Question: So I've been following this tutorial on <URL>.
'''
$db =& JFactory::getDBO();
$lim = $mainframe->getUserStateFromRequest("$option.limit", 'limit', 14, 'int'); //I guess getUserStateFromRequest is for session or different reasons
$lim0 = JRequest::getVar('limitstart', 0, '', 'int');
$db->setQuery('SELECT SQL_CALC_FOUND_ROWS x, y, z FROM jos_content WHERE x',$lim0, $lim);
$rL=&$db->loadAssocList();
if (empty($rL)) {$jAp->enqueueMessage($db->getErrorMsg(),'error'); return;}
else {
////Here the beauty starts
$db->setQuery('SELECT FOUND_ROWS();'); //no reloading the query! Just asking for total without limit
jimport('joomla.html.pagination');
$pageNav = new JPagination( $db->loadResult(), $lim0, $lim );
foreach($rL as $r) {
//your display code here
}
echo $pageNav->getListFooter( ); //Displays a nice footer
'''
I've had a look around joomla docs on pages such as <URL> to see if the '$option' variable is relevant to the 'limitBox', because the 'limitbox'  is what is setting the amount things to be displayed. But I haven't had much luck.
Therefore I'm wondering how are you meant to obtain the information from the variable '$option' and/or the current selection from the 'LimitBox' in JPagination.
Pastebin link to my <URL> [expires in 24 hours]
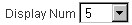
Answer: The article is out of date in a few ways, it was originally written for J1.5 and assumes a lot of knowledge about the inner workings. I wouldn't recommend it for J2.5.
Pagination is mostly automatic today if you're following the J2.5 MVC and using it's built-in (for the most) part user state mechanism. To start with, in J2.5 your model should should be extending 'JModelList' if you're displaying a list of content items. 'JModelList' extends 'JModel' by adding useful features for dealing with lists.
One of these features is the 'populateState()' method, in it's base state it will look after your list limits for you if you're using a '<select>' named 'limit'. It does this by managing the base userState for you, I would recommend reading through '/administrator/com_contact' and '/libraries/joomla/application/component/modellist.php' (<URL>.
'populateState()' is used to help the model keep track of basics for your component in a semi-automatic way. In addition to list limits, it will also track the search field and the sort column & it's direction. If you extension needs to track other user states or override settings you can create a 'populateState()' in your model file - just remember to call the parent before hand so you still get the built-in benefits. e.g.
'''
protected function populateState()
{
parent::populateState();
$app = JFactory::getApplication('site');
/* Do some groovy stuff here
* like adding our own form variables to the state to use later
*/
$srid = $this->getUserStateFromRequest($this->context.'.project.srid','srid');
$this->setState('project.srid', $srid);
}
'''
For user state you can <URL>